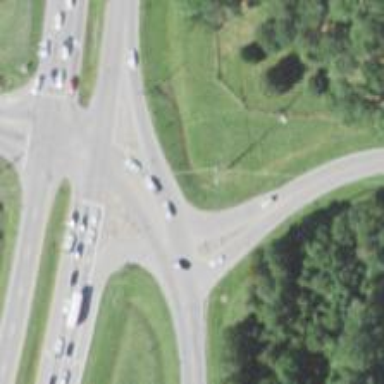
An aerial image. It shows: Trunk link highway.